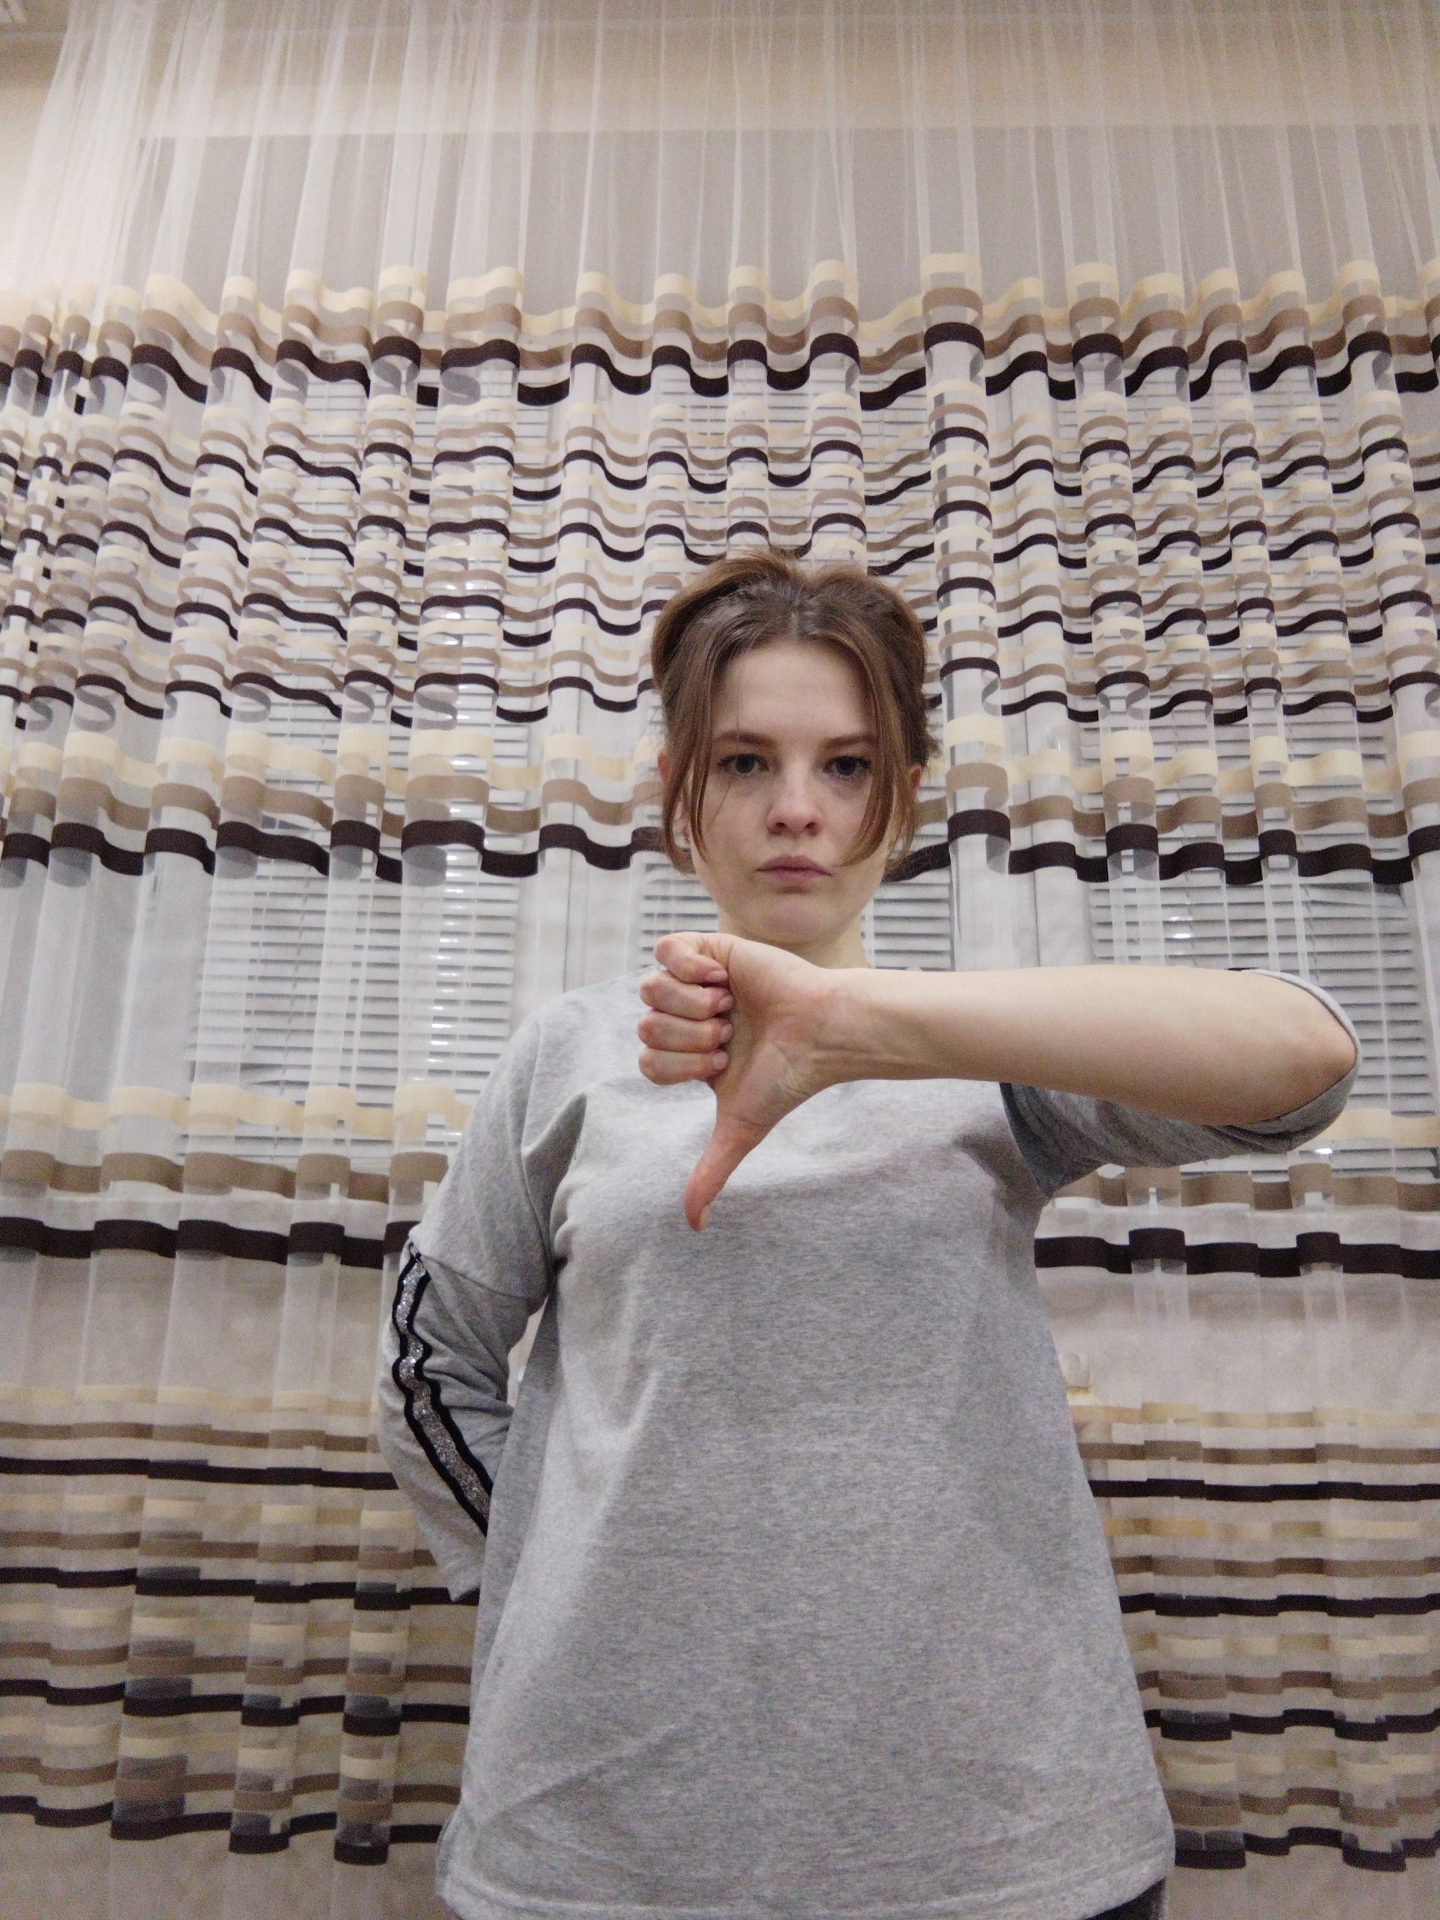
Label: clear